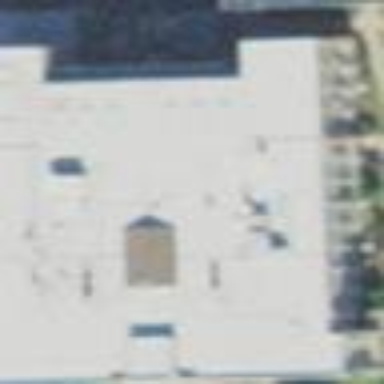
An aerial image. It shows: University building.